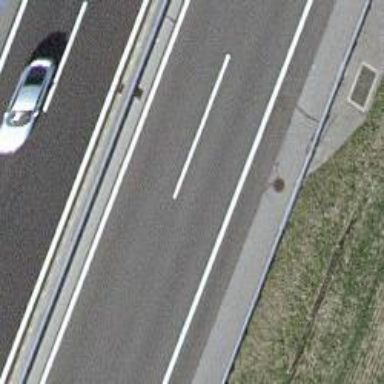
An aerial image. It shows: View of motorway.